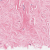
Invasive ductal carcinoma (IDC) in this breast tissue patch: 0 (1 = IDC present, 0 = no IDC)